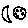
Label: moon